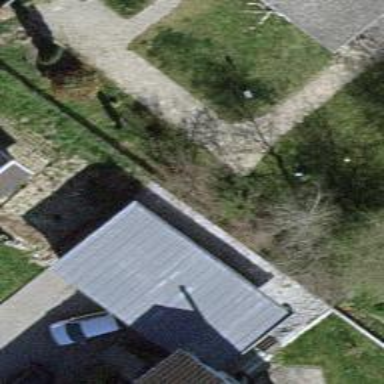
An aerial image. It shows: Carport building.